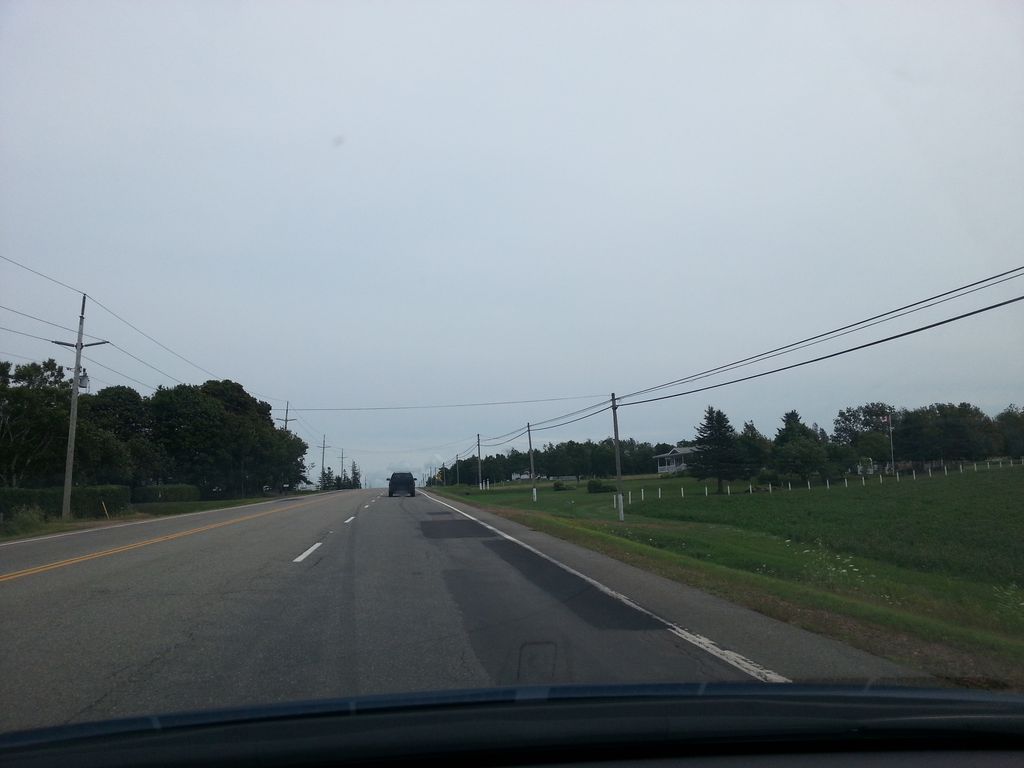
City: charlottetown